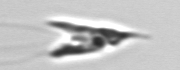
Label: Chrysochromulina_lanceolata